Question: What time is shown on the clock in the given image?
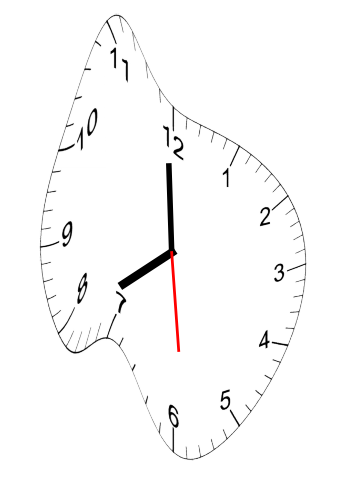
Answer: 07:59:29